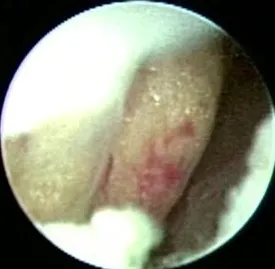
Intraabdominal cavity seen through the distal end of the transected ureter.
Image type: endoscopy (arthroscopy)